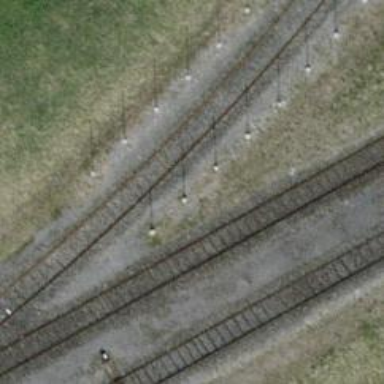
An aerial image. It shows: Single-track railway spur.